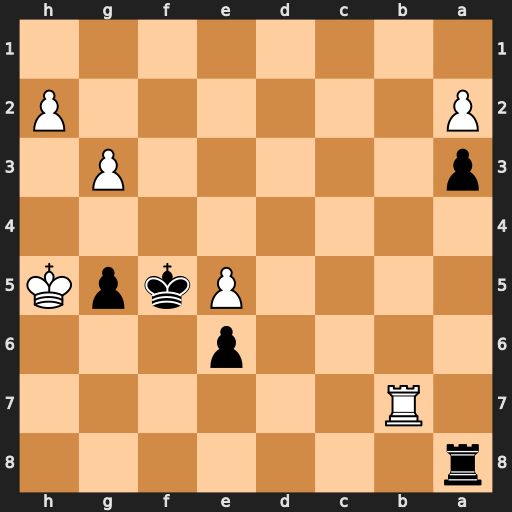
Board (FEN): r7/1R6/4p3/4PkpK/8/p5P1/P6P/8
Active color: b
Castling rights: -
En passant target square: -
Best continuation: Rh8+ Rh7 Rxh7#